Question: What is the name of the folder currently being viewed?
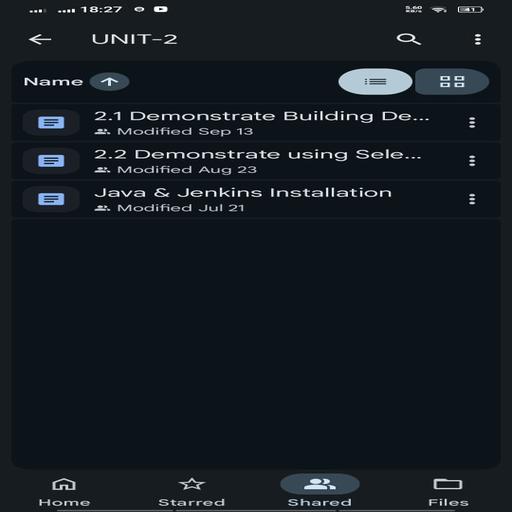
Answer: UNIT-2